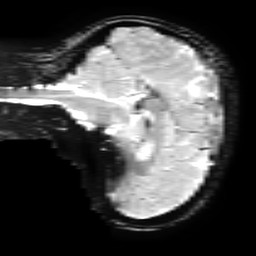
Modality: T2starw
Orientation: sagittal
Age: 29
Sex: female
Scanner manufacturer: ge
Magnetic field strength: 3 T
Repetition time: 0.65 s
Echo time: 0.02 s